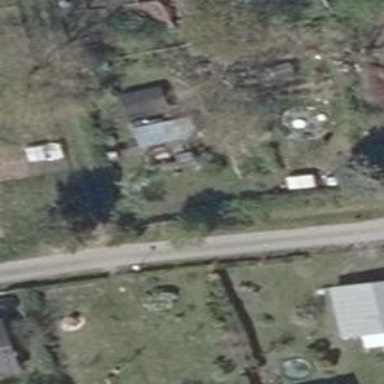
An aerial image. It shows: Hut.